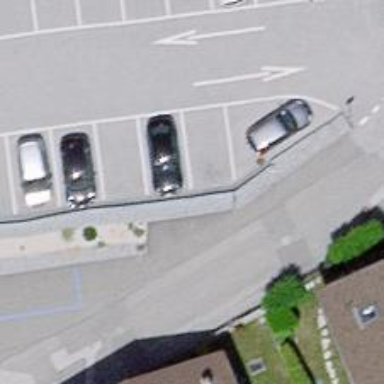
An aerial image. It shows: Charging station.